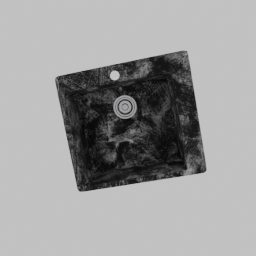
Label: appliances